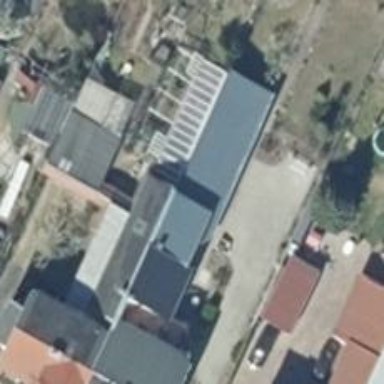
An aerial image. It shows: Semidetached house with gabled roof.